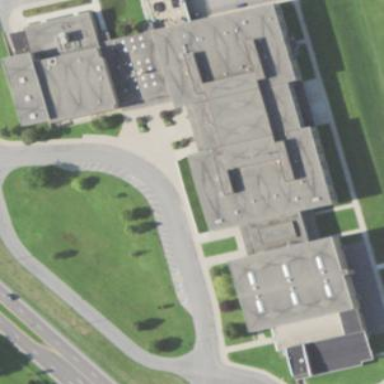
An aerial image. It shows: School building.